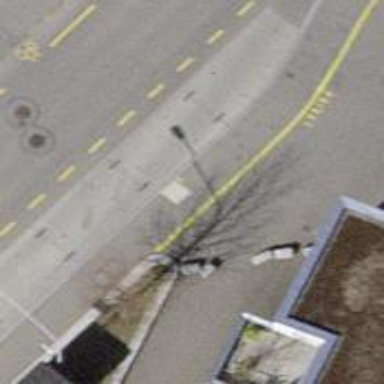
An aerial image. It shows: Bus stop with shelter. It is platform for public transport.